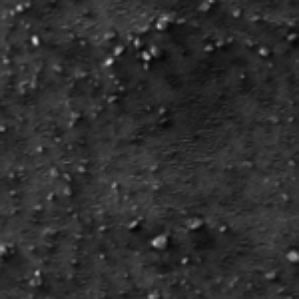
Label: frost